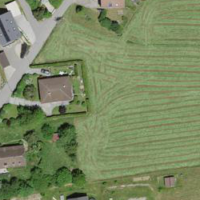
EUNIS habitat code: 55
Species observed at this site:
Vicia sepium